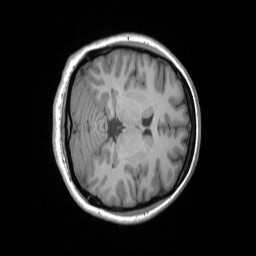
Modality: T1w
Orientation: axial
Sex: female